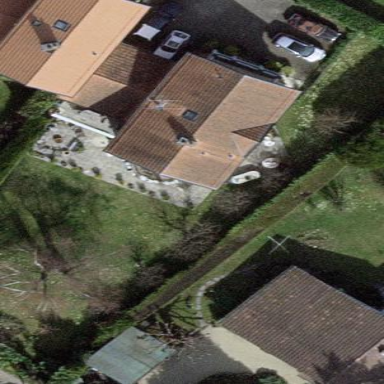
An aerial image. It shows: Garden enclosed by fence.